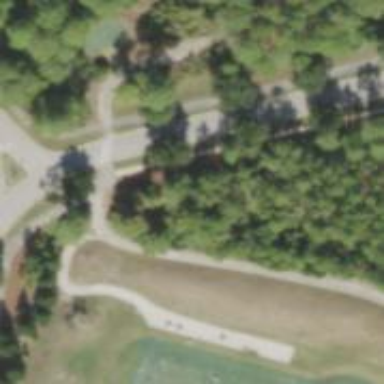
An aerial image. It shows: Pathway for golfing.